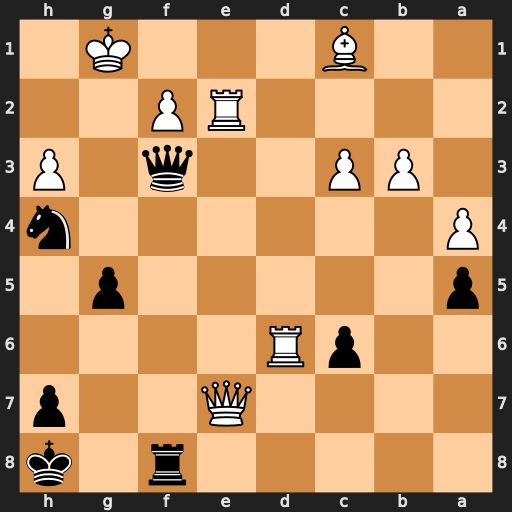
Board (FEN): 5r1k/4Q2p/2pR4/p5p1/P6n/1PP2q1P/4RP2/2B3K1
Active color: b
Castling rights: -
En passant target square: -
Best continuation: Qg2#